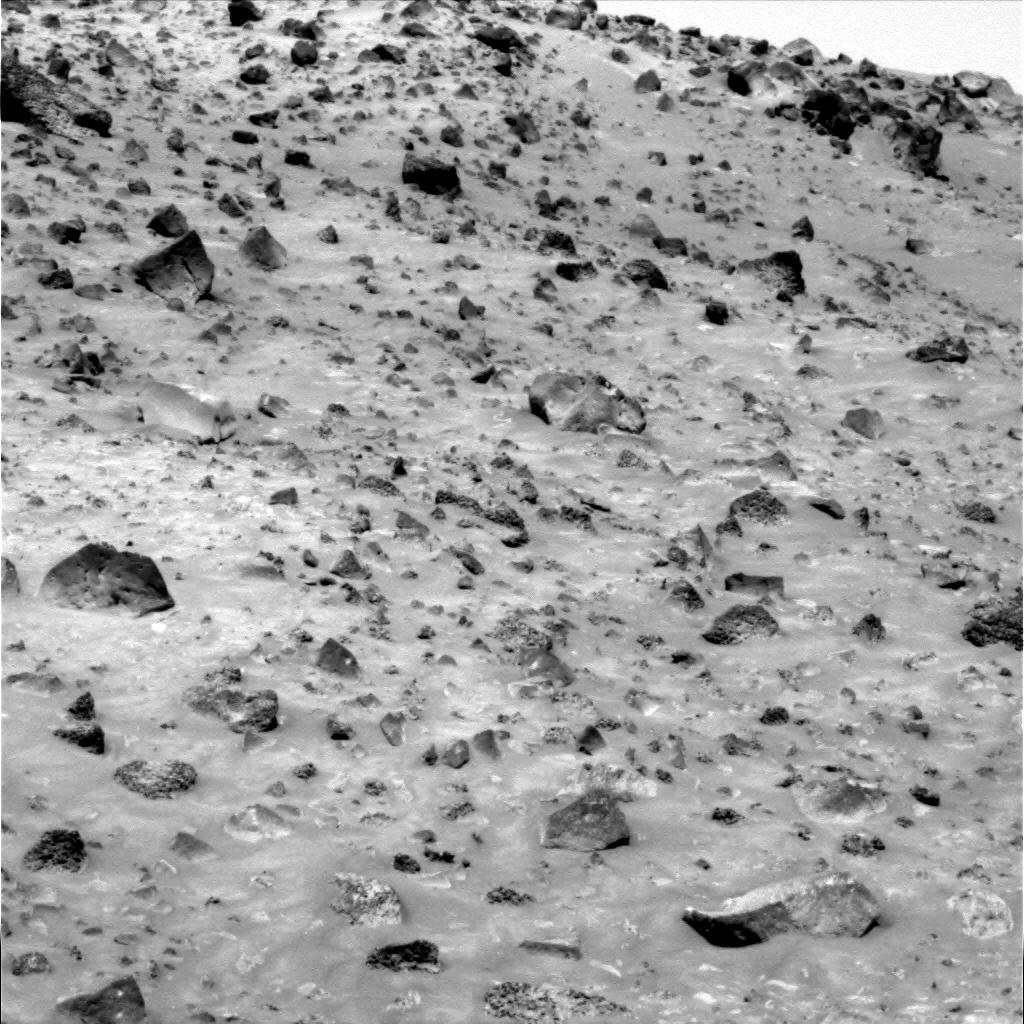
Terrain classes present: Gravel / Sand / Soil, Rock, Shadow, Sky / Distant Mountains